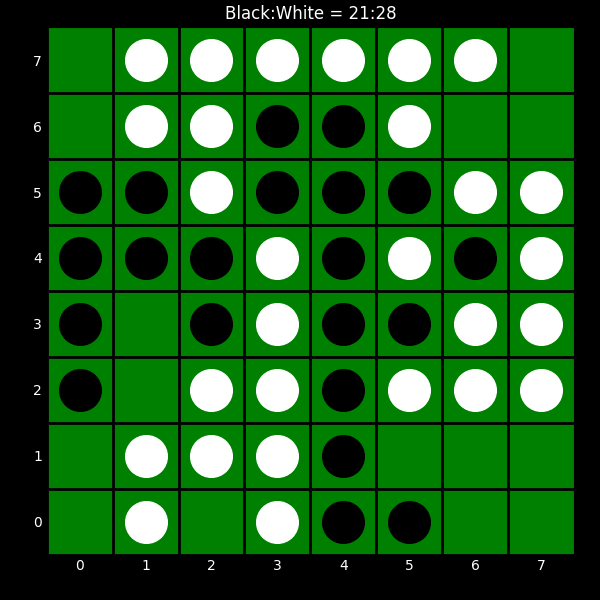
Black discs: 21
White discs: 28